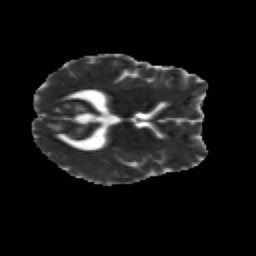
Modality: MD
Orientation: axial
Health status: healthy
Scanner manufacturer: siemens
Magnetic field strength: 3 T
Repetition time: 12 s
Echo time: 0.092 s